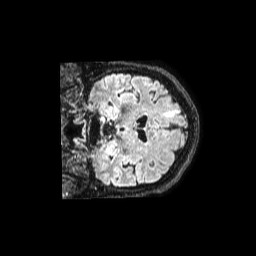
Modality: FLAIR
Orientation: coronal
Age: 57
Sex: female
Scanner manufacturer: philips
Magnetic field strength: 1.5 T
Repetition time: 4.8 s
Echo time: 0.3317 s